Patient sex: F
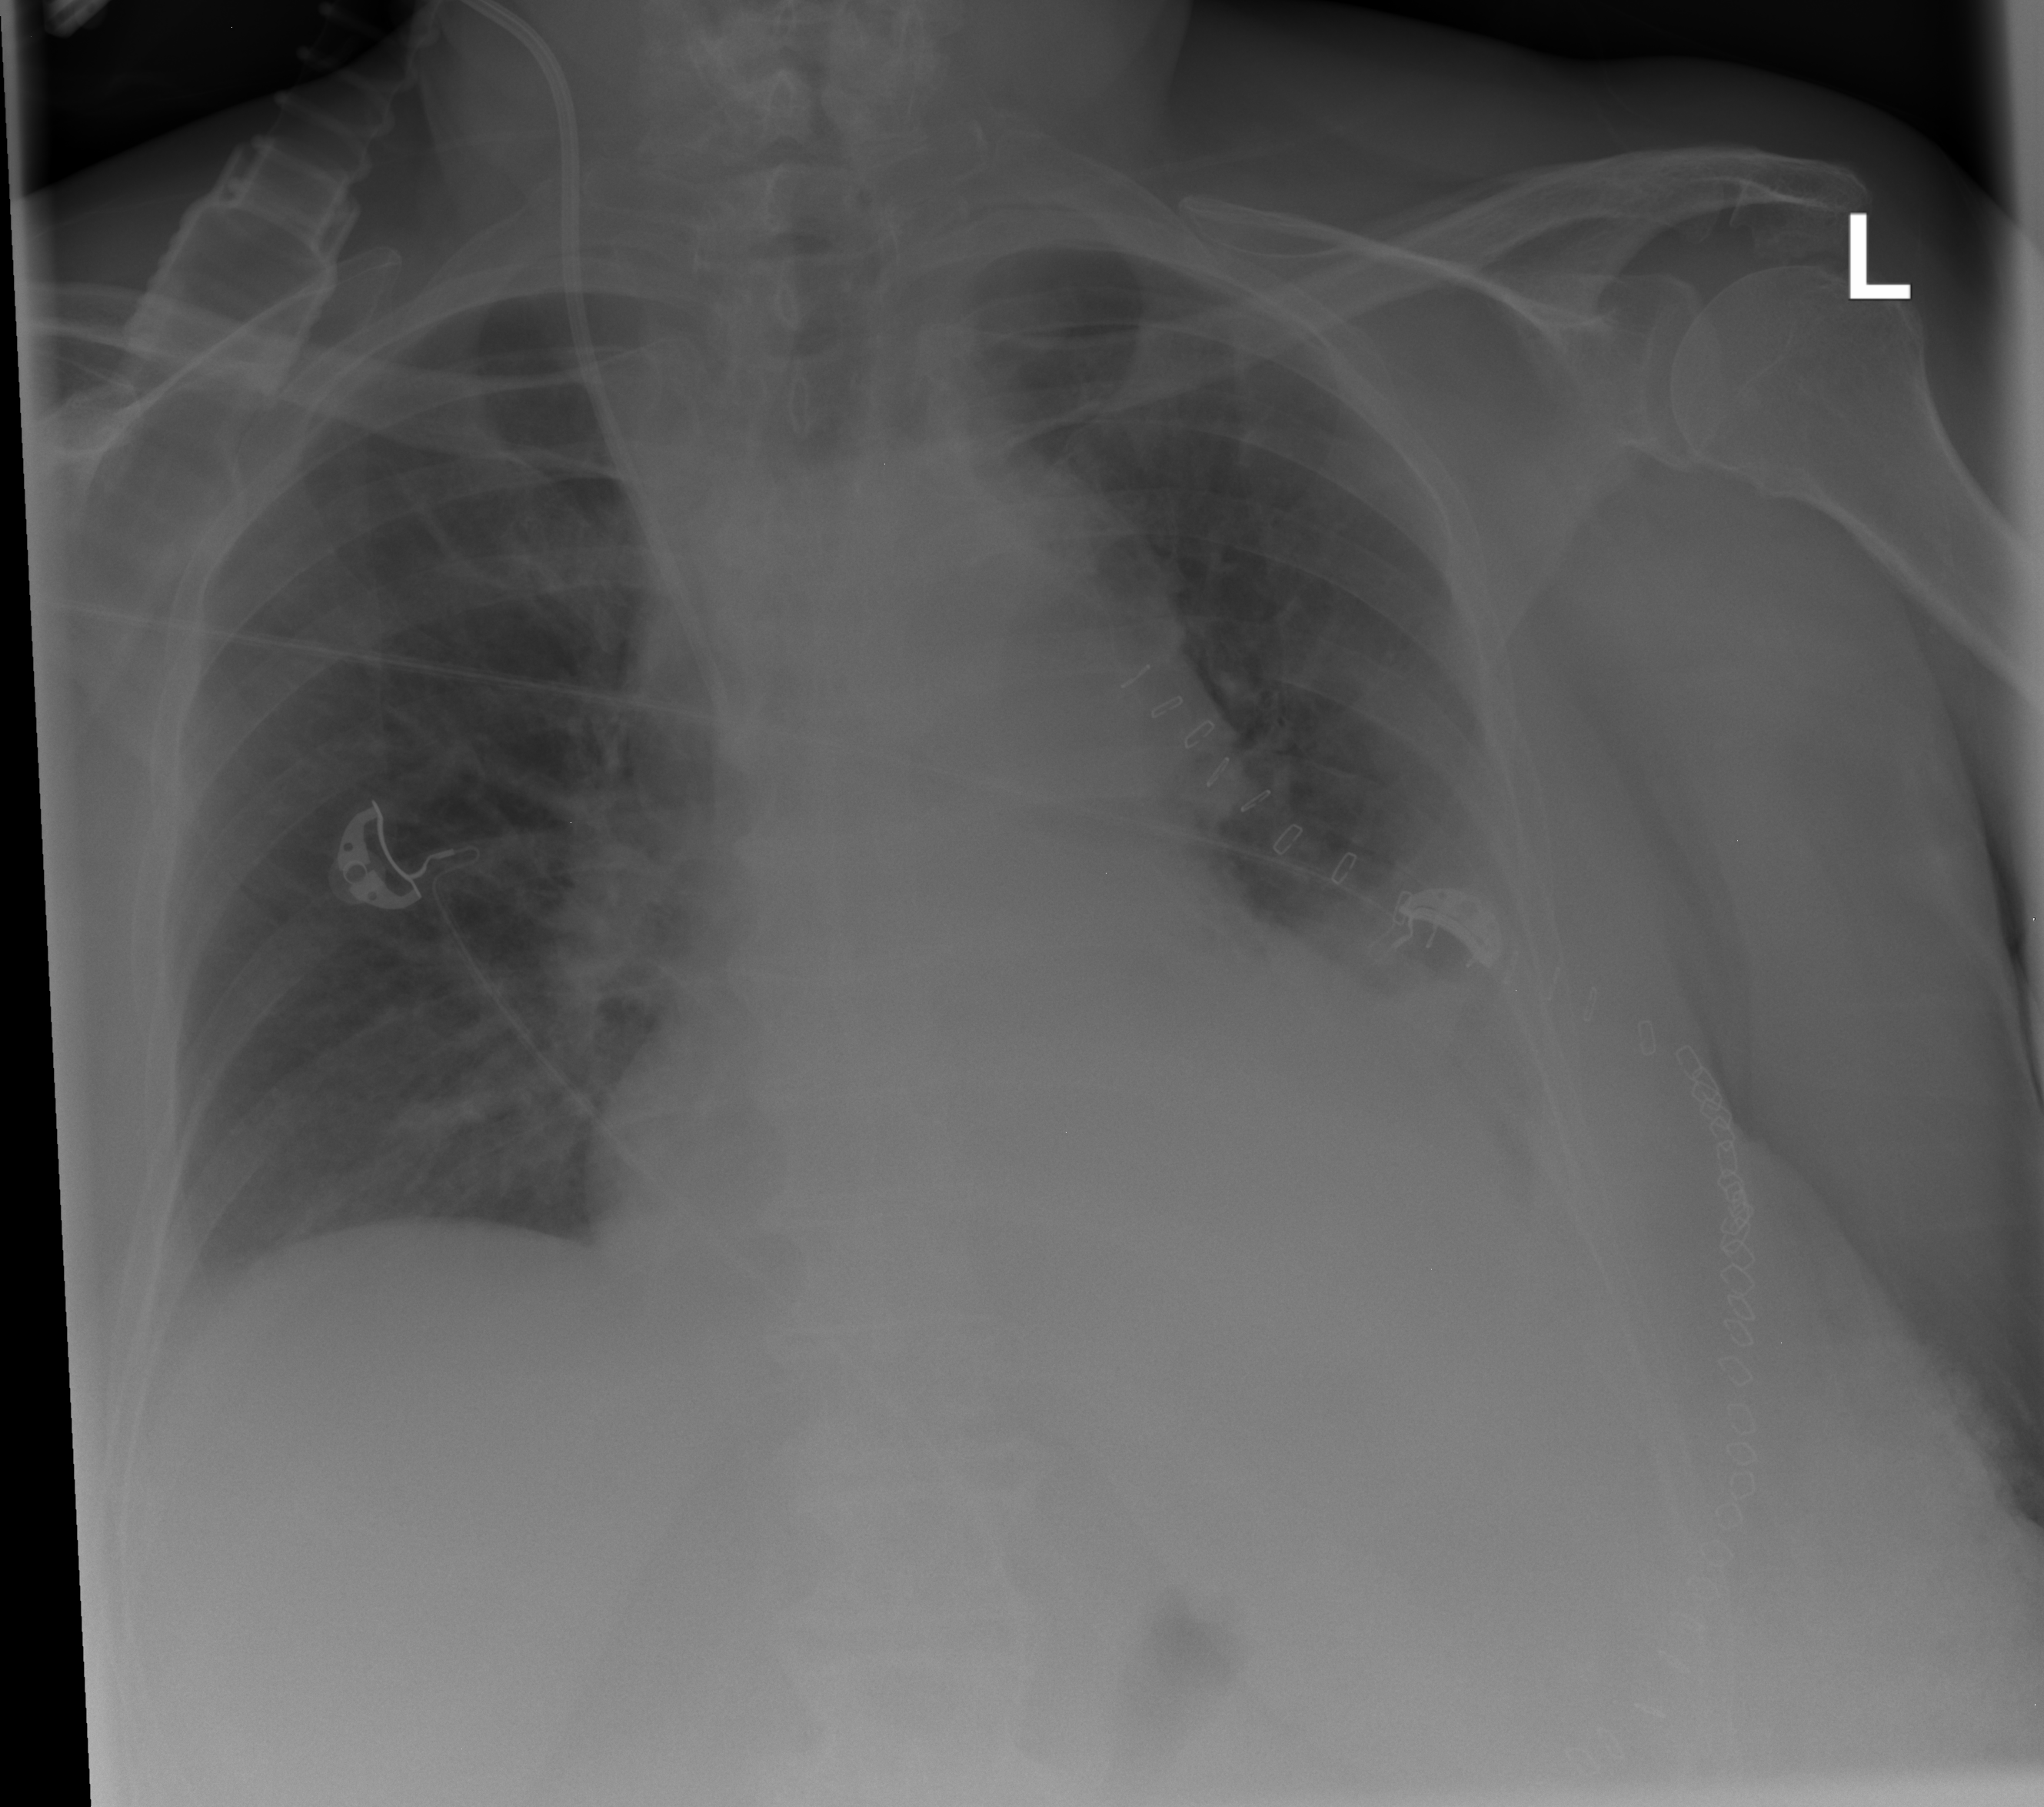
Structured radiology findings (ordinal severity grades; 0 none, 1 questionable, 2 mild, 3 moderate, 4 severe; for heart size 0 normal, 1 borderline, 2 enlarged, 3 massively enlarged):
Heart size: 2
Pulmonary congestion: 2
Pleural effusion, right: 0
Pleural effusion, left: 2
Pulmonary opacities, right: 0
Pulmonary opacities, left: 2
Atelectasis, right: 0
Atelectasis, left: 3